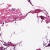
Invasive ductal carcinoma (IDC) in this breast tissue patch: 0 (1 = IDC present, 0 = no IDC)